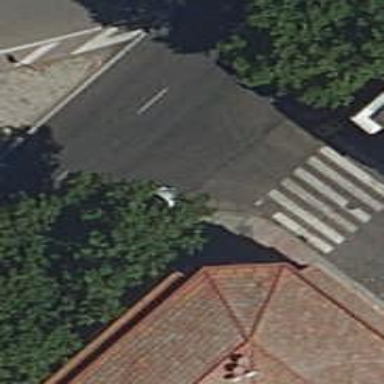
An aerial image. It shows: Kerb barrier.